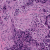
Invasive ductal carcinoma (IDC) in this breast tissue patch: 1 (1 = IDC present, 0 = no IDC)